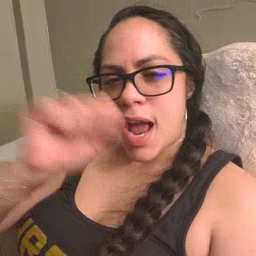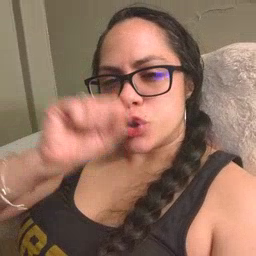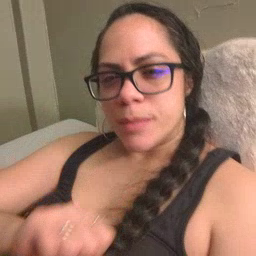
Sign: icecream